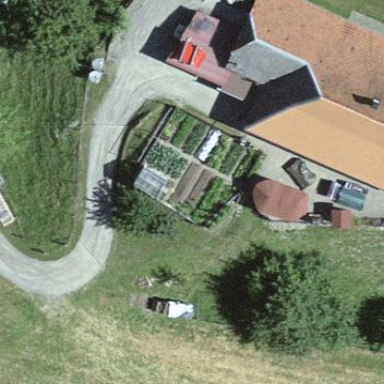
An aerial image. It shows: Farmyard area.